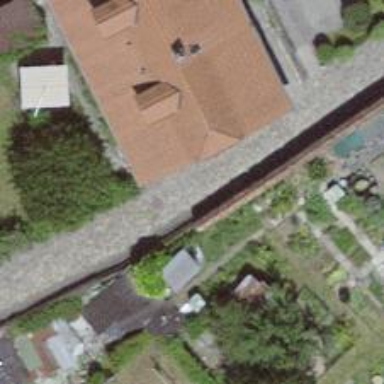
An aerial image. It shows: Footway made of cobblestone.